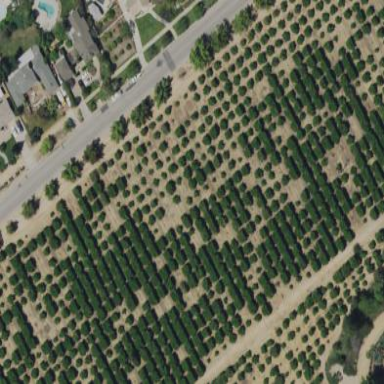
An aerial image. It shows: Orange orchard with beautiful orange trees.